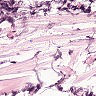
Metastatic tissue present: no